Question: My dotnet core version is 5.0.
I follow <URL> and still cannot find "ClientTimeoutInterval" property.

Please help me. Thanks.
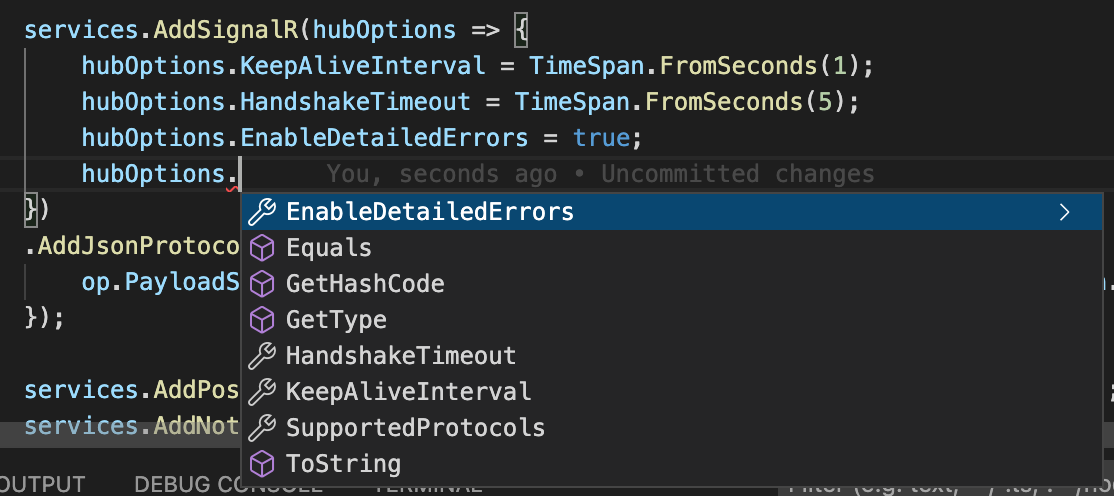
Answer: Use the code below on your .NET 5 with the Microsoft.AspNetCore.SignalR.Client 5.0.9 package:
'''
public void ConfigureServices(IServiceCollection services)
{
services.AddSignalR(options =>
{
options.KeepAliveInterval = TimeSpan.FromMinutes(20);
options.ClientTimeoutInterval = TimeSpan.FromMinutes(40);
options.HandshakeTimeout = TimeSpan.FromMinutes(5);
options.MaximumParallelInvocationsPerClient = 10;
options.MaximumReceiveMessageSize = 10 * 1024 * 1024;
options.StreamBufferCapacity = 50;
options.EnableDetailedErrors = true;
});
services.AddCors(options =>
{
options.AddPolicy(CorsSignalrPolicyName, builder => builder
.AllowAnyHeader()
.AllowAnyMethod()
.SetIsOriginAllowed((host) => true)
.AllowCredentials()
);
});
services.AddControllers();
}
'''
The complete example project can be found at <URL>